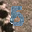
Label: 5